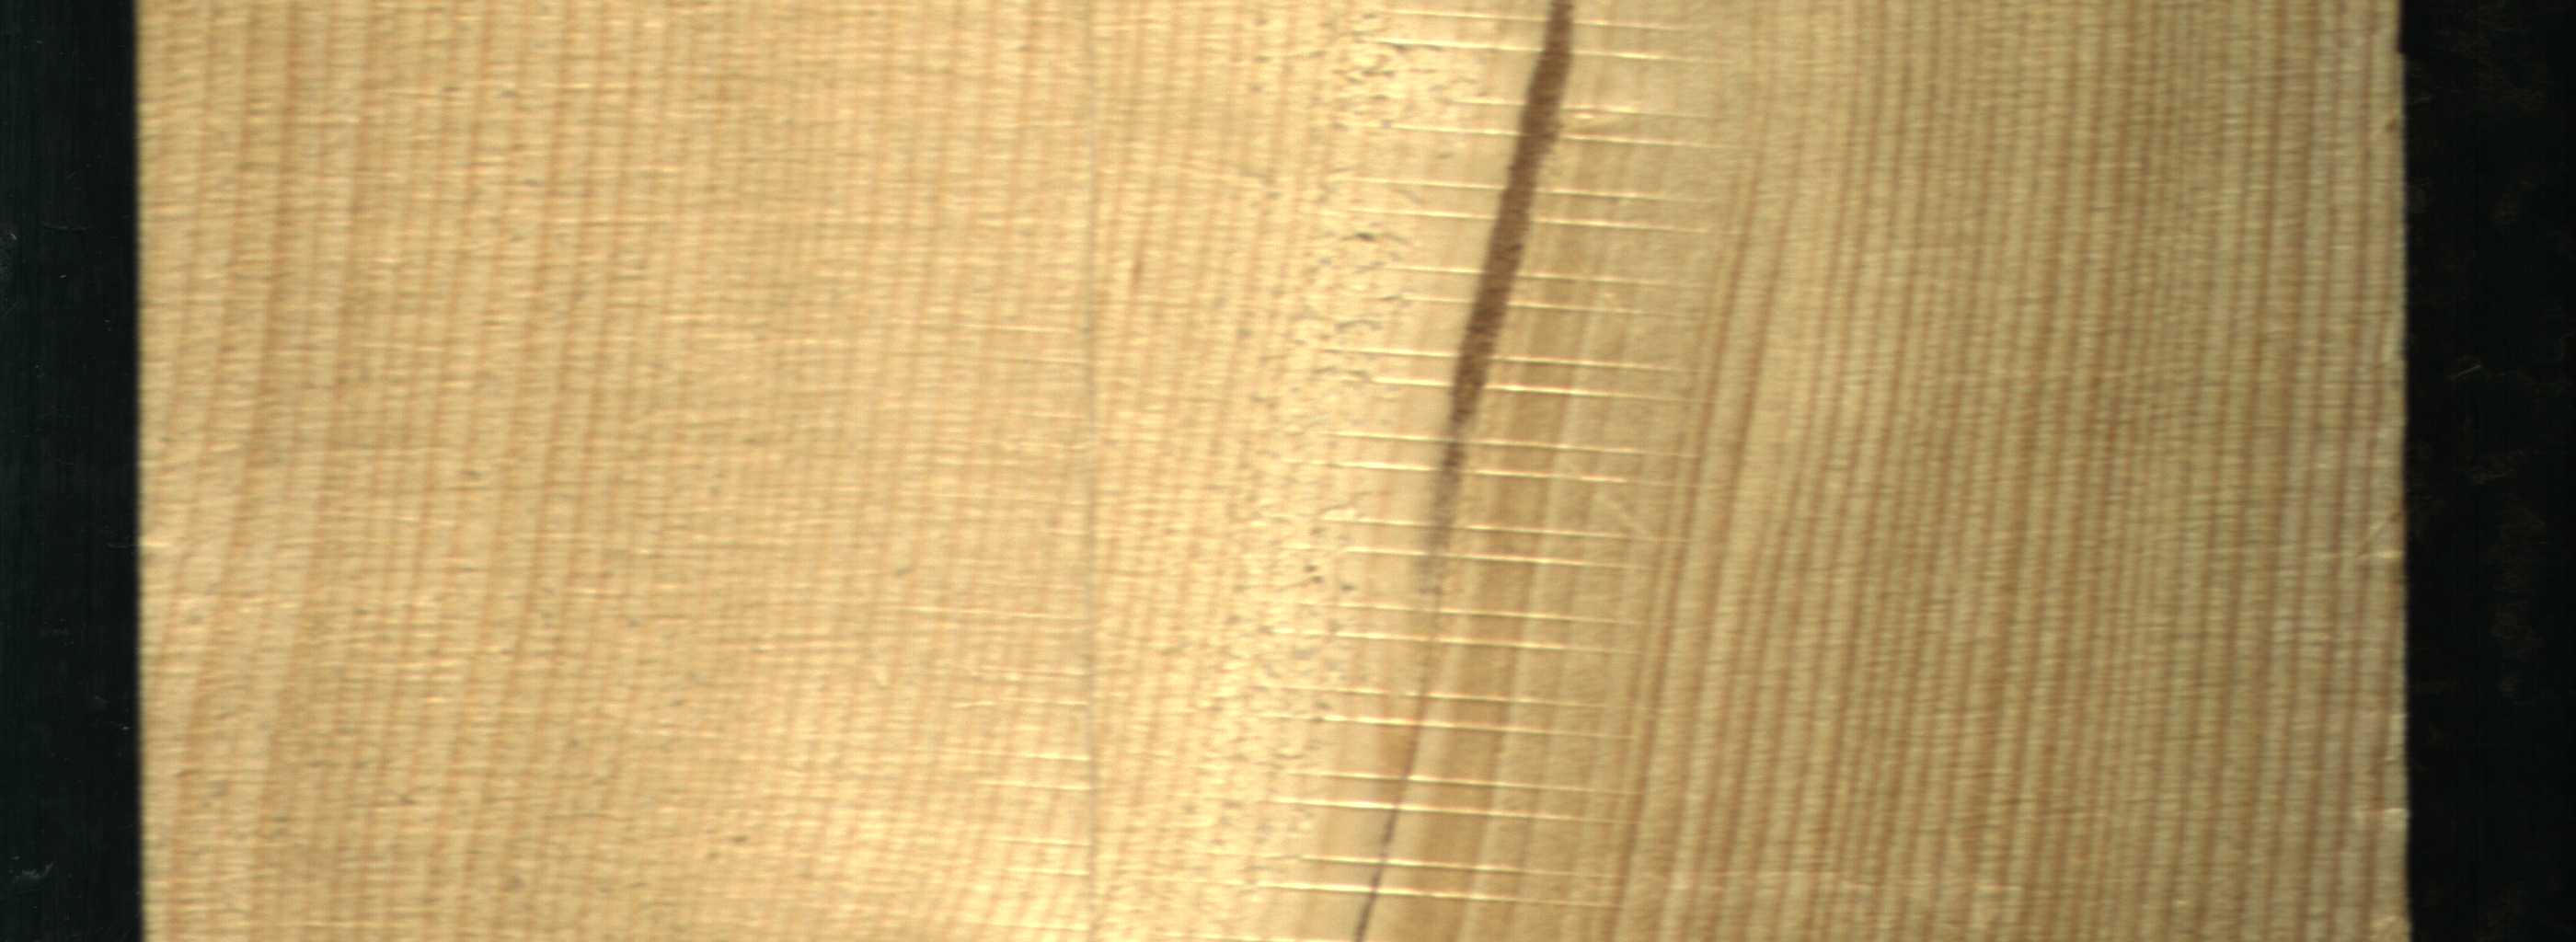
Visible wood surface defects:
Marrow
Crack